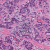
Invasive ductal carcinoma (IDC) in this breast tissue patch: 1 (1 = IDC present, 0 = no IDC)